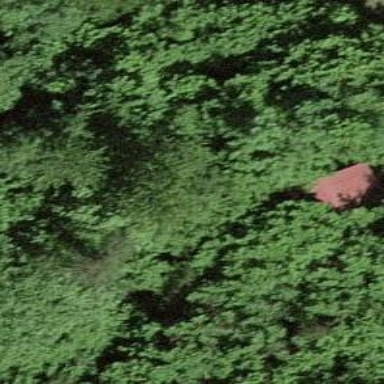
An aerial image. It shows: Shed.